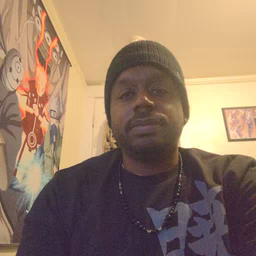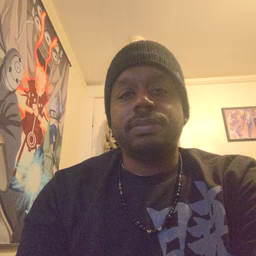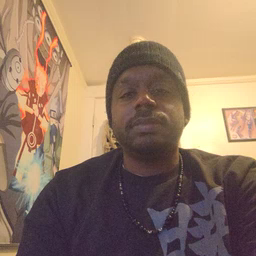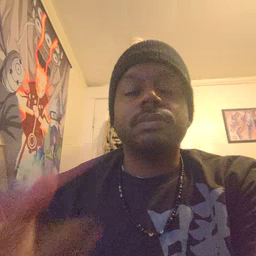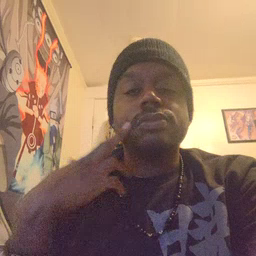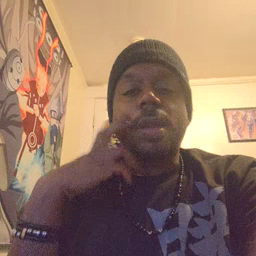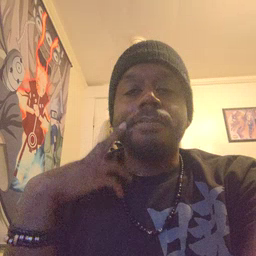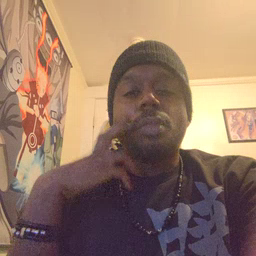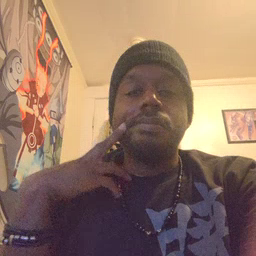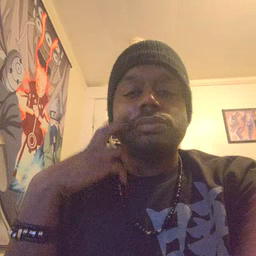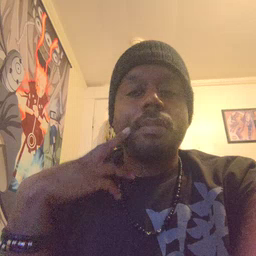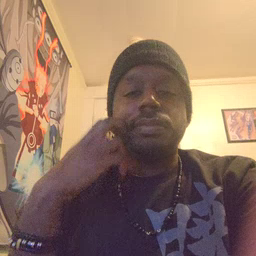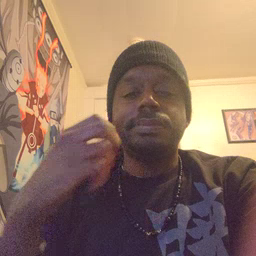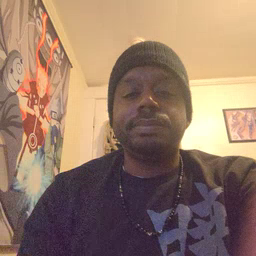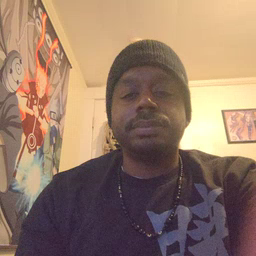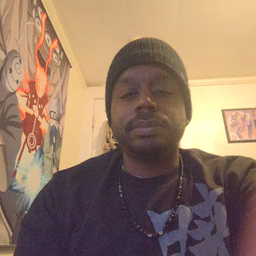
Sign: gum